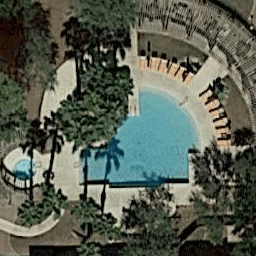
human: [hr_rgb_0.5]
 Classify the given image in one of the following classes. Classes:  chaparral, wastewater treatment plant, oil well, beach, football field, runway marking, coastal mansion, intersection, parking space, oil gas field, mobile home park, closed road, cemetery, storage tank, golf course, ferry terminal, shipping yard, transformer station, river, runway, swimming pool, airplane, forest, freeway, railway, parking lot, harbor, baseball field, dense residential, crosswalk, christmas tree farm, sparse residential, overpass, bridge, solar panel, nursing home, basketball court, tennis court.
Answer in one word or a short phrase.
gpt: swimming pool